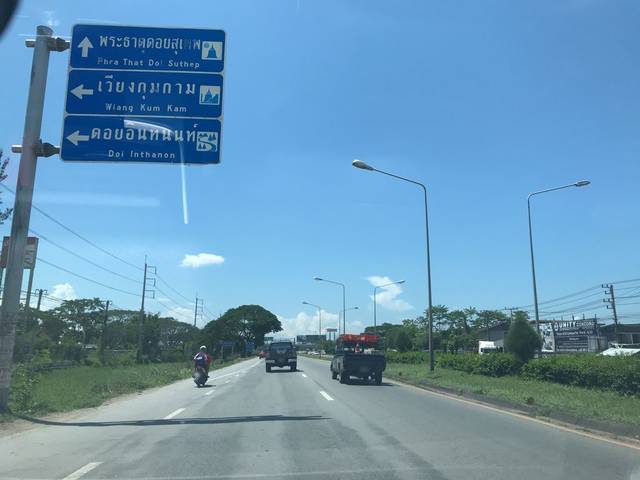
Region: Thailand
Coordinates: 18.747, 99.034